Question: As part of my assignment , I am given an expression tree and I need to convert it to a in-fix with O(n) run-time.
For example,

To convert this tree to "( ( 1 V ( 2 H ( 3 V 4 ) ) ) H ( 5 V 6 ) )".
I couldn't think of a way to convert it straight to infix so I thought of first converting it to post-fix and than to in-fix. (If there's a better way please tell me).
Now, my problem is with converting the tree to post-order.
I have tried the following:
'''
private String treeToPost(Node node, String post) {
if (node != null) {
treeToPost(node.left, post);
treeToPost(node.right, post);
post = post + node.data.getName();
}
return post;
}
'''
Now I have two problems with this method, the first one is that doesn't work because it only saves the last node it traveled, the second one is that I'm not sure it will run at O(n) because it will have to create a new string each time.
I found a solution to this issue here but it used StringBuilder which I am not allowed to use. I thought of making an array of chars to save the data , but because I dont know the size of the tree I cant know the size of the needed array.
Thank you for your time :)
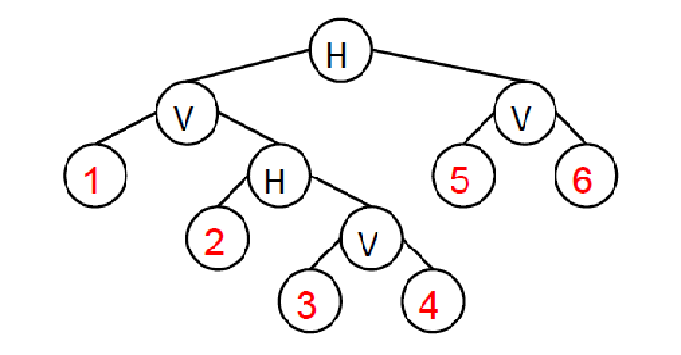
Answer: Going directly to infix is probably easier, just always add parenthesis.
Secondly, doing something like this will save all nodes:
'''
private String treeToPost(Node node) {
String returnString = "";
if (node != null) {
returnString += treeToPost(node.left);
returnString += treeToPost(node.right);
returnString += node.data.getName();
}
return returnString;
}
'''
For infix, this should work
'''
private String treeToPost(Node node) {
String returnString = "";
if (node != null) {
returnString += "(" + treeToPost(node.left);
returnString += node.data.getName();
returnString += treeToPost(node.right) + ")";
}
return returnString;
}
'''
These both make new String objects each time. So i think it technically is O(n^2), because the string grows each time, but no professor of mine would deduct points for that.
However if you want to avoid this behaviour and can't use StringBuilder. You can use a CharArrayWriter. This is a buffer that grows dynamically. You can then make two methods. One that appends to the buffer and returns nothing. And one that returns a String. You would then call the buffer one from inside the String one.